Field crop: maize
Growth stage: 2
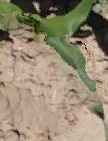
Species: maize